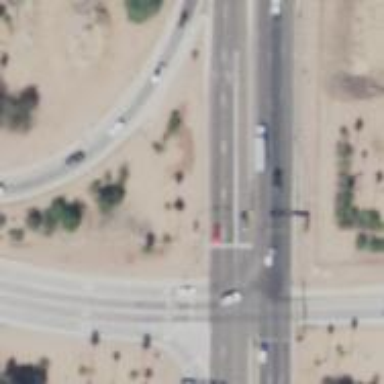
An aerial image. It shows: Solid stop line on the road.